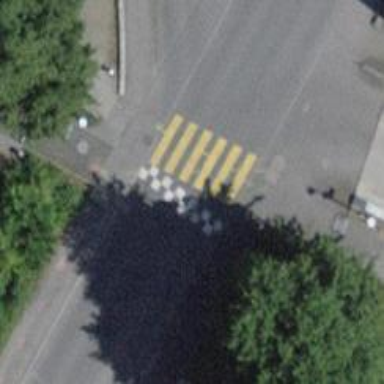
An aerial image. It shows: Uncontrolled crossing on the road.